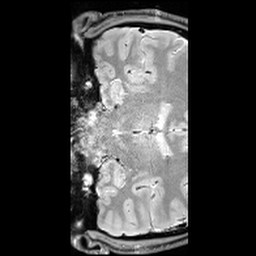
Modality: T1w
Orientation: coronal
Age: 21
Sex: male
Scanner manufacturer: siemens
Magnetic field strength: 3 T
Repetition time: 6.5 s
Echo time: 0.016 s